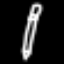
Label: pencil